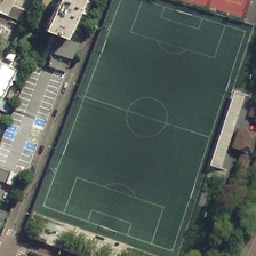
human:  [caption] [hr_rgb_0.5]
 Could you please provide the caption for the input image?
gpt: Here are a parking lot and a soccer field next to some tennis fields.

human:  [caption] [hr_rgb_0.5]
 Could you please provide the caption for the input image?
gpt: There is a football field, next to a parking lot and several tennis courts.

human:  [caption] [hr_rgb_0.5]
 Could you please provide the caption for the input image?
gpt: There is a parking lot near a sports ground, surrounded by trees.

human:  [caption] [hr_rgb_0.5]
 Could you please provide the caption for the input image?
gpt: There are parking areas near some sports fields.

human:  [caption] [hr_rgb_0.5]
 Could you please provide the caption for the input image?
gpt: Here you will find a football field near a parking lot and several tennis courts.